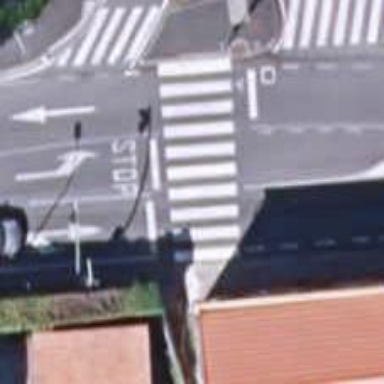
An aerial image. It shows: Crossing with traffic signals.